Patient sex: M
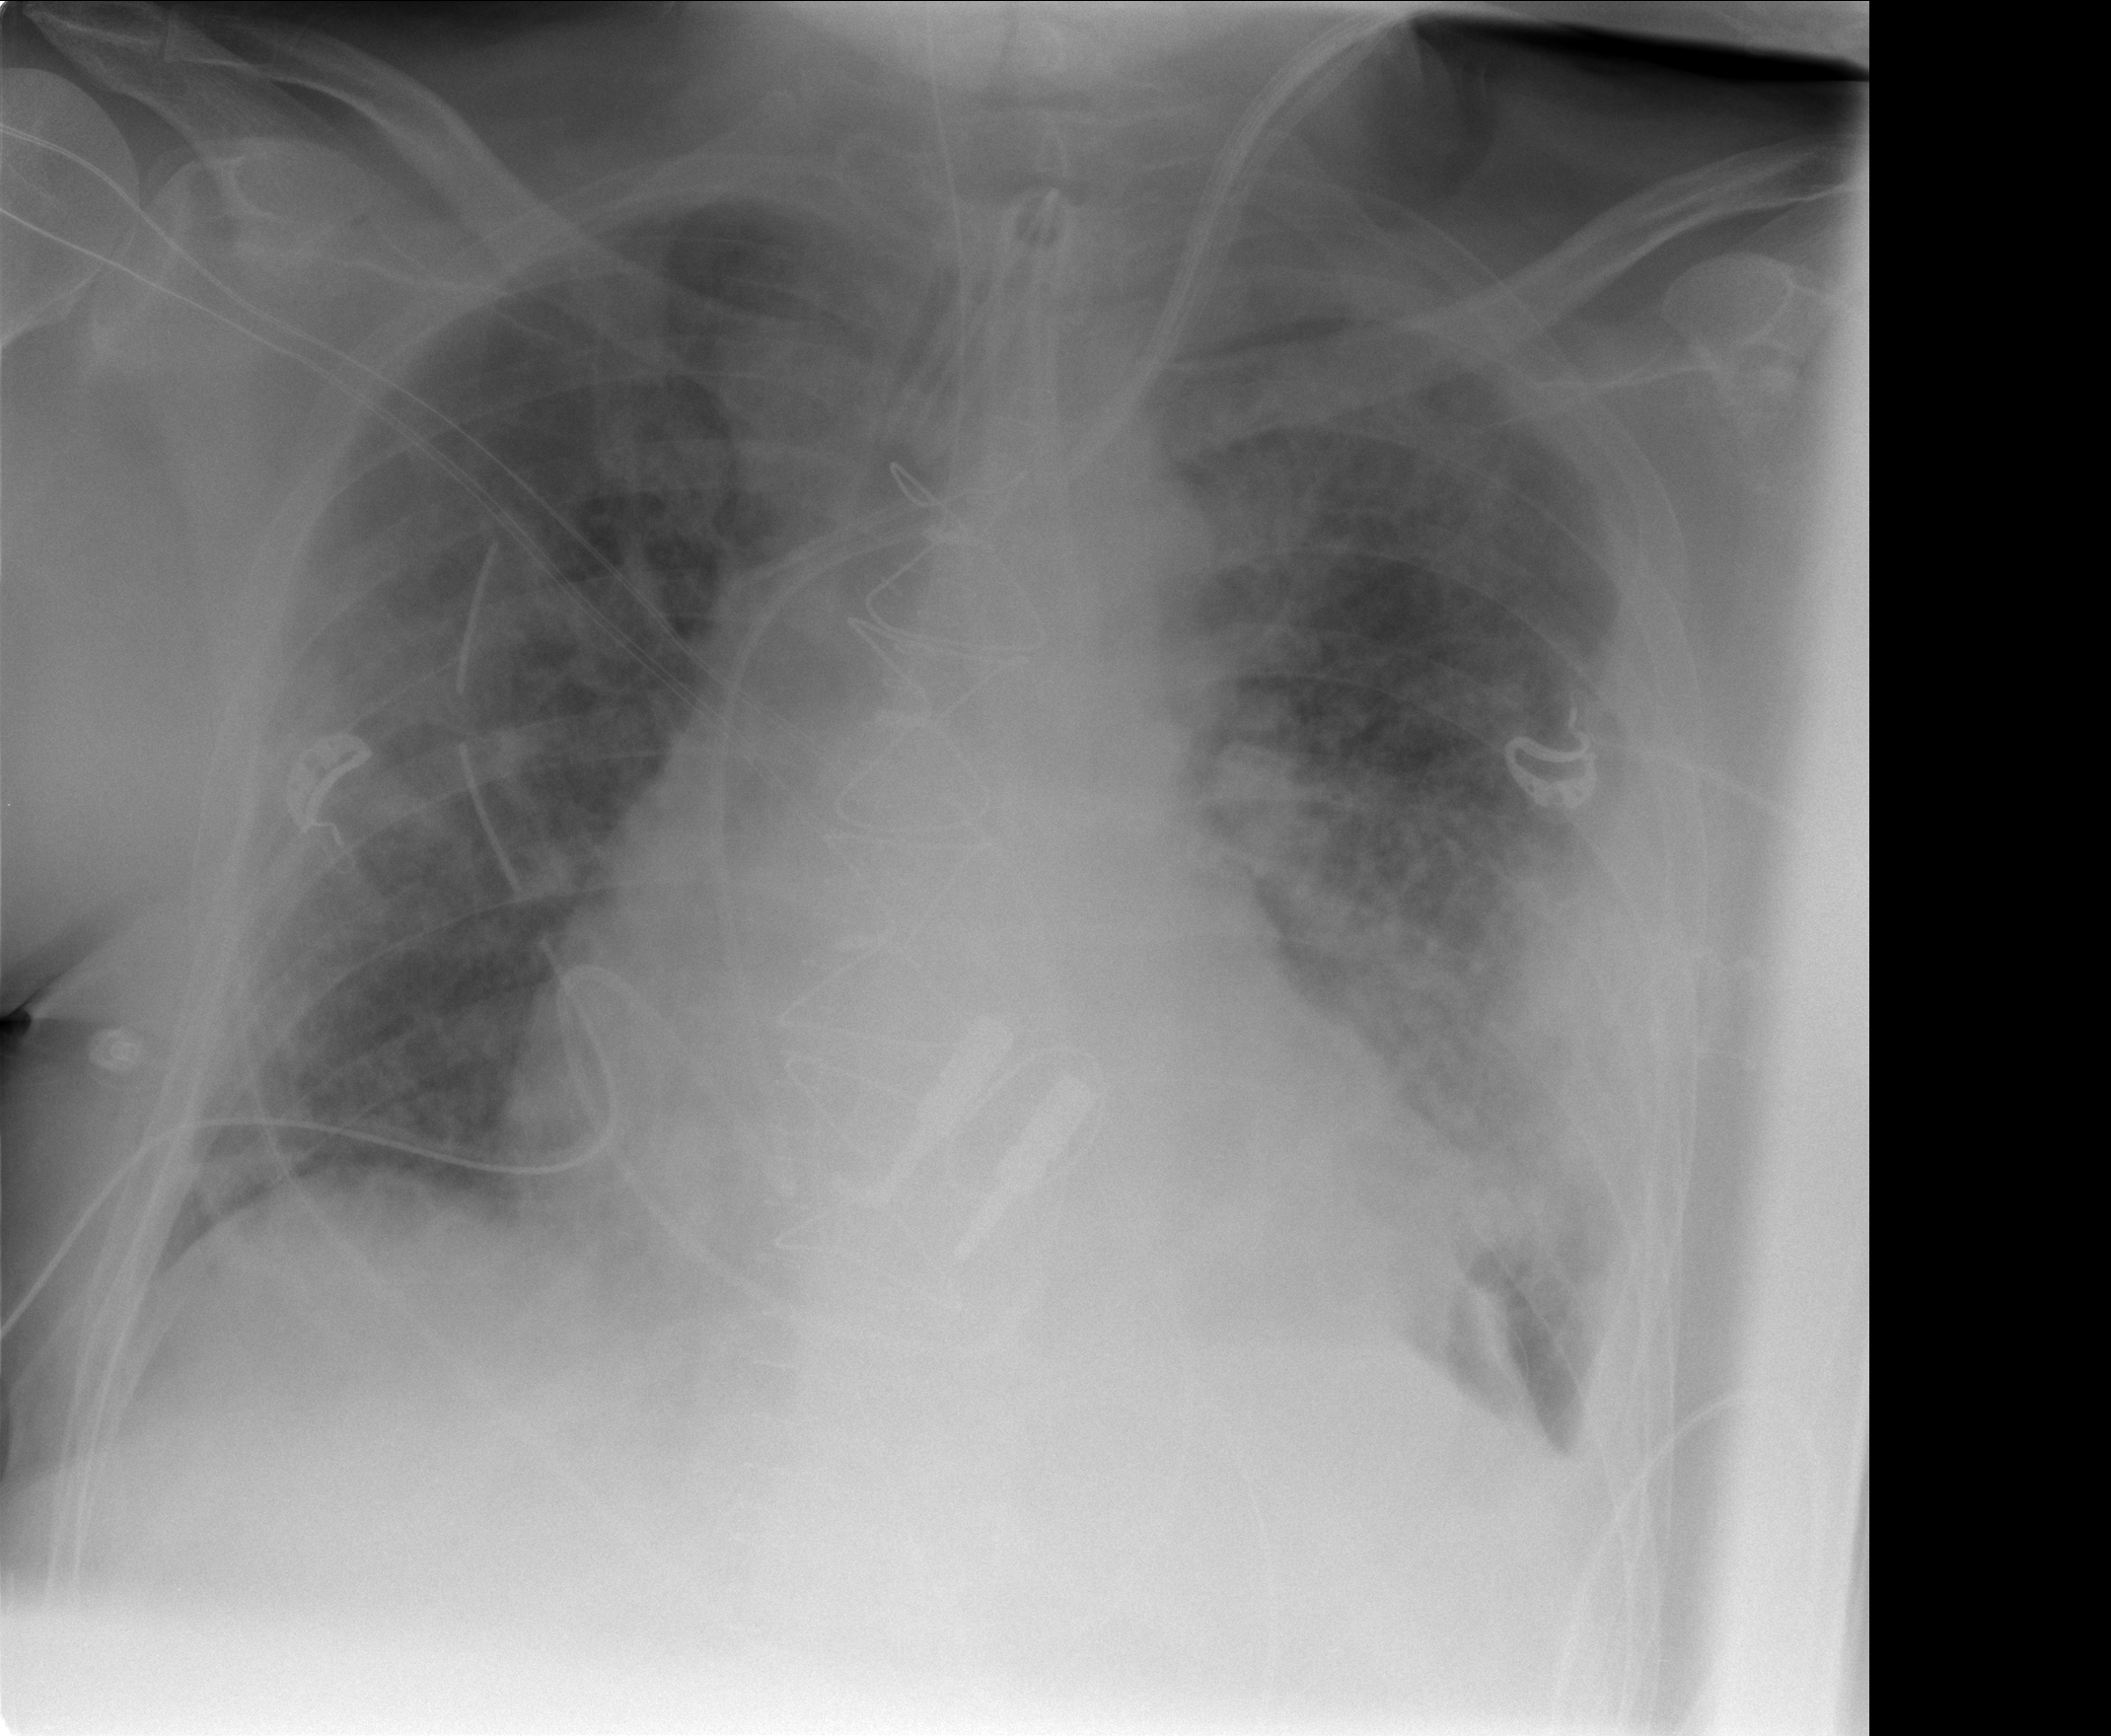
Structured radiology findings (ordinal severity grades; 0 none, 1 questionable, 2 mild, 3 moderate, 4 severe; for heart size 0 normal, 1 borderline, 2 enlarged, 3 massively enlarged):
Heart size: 2
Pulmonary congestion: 3
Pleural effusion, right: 2
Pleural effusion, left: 2
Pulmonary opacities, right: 3
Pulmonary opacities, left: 3
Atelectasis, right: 2
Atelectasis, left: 3